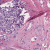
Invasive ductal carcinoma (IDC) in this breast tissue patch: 1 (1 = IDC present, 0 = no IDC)